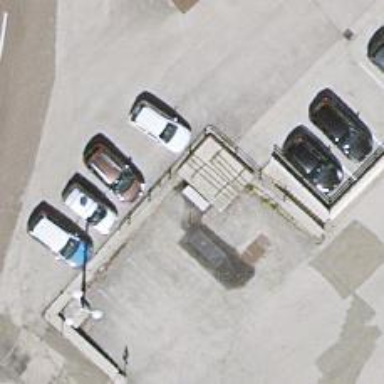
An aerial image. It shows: Street cabinet used for telecommunication utilities.